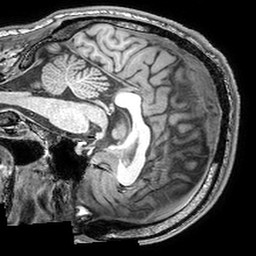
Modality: T1w
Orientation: sagittal
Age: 42
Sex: male
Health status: healthy
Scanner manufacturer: philips
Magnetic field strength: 3 T
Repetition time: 0.007023 s
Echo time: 0.003176 s